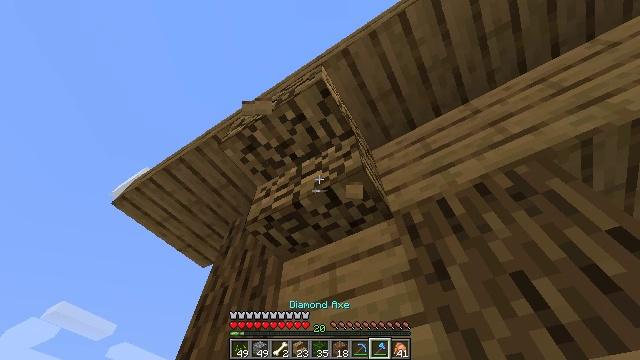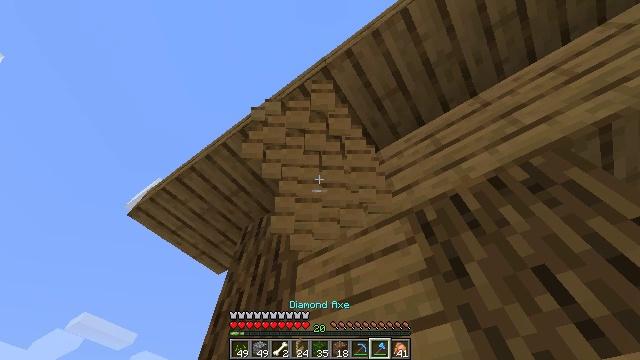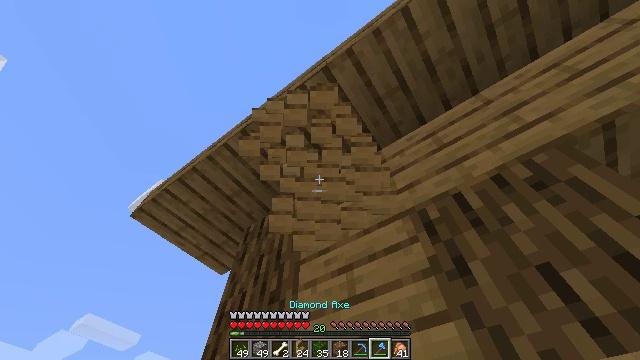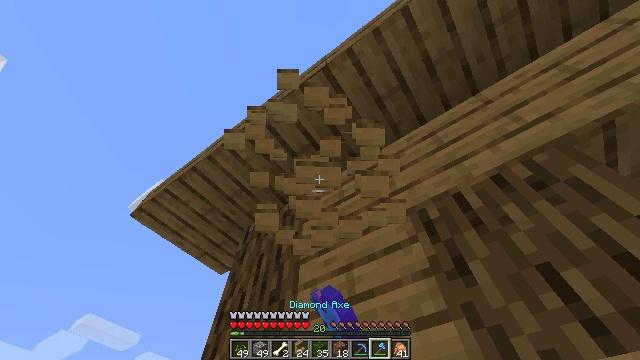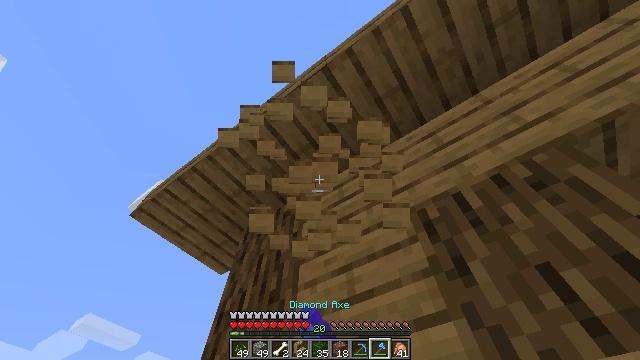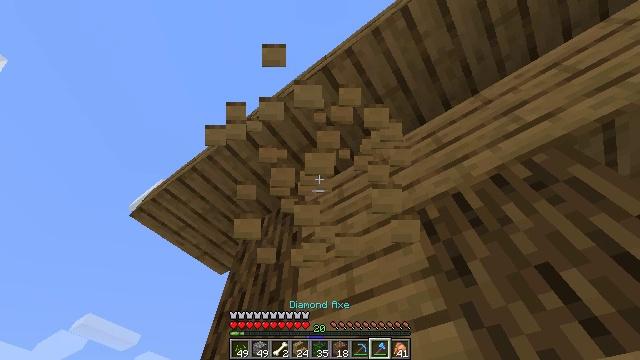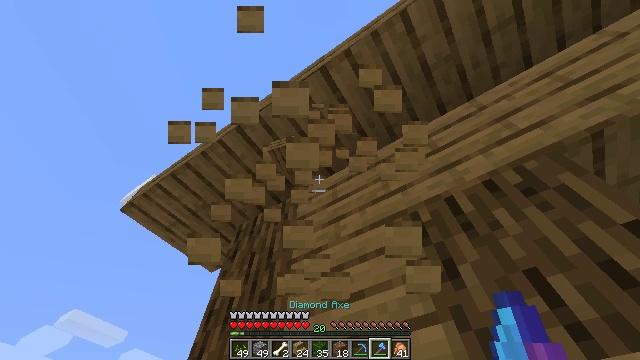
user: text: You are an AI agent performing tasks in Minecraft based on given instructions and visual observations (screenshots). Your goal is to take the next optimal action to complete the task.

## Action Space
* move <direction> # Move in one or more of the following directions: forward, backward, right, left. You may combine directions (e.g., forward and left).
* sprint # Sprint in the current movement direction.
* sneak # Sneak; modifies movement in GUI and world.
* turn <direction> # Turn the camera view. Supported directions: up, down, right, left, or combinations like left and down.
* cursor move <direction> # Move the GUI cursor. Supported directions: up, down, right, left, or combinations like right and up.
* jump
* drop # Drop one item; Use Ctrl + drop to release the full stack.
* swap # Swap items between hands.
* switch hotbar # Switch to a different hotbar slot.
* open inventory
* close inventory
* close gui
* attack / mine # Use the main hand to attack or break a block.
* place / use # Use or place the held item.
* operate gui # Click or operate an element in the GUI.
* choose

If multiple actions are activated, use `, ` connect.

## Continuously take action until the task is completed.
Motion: motion action
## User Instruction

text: Attack the oak stairs to recycle them.
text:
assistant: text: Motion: turn left, attack / mine
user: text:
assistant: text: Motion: attack / mine
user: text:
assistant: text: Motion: attack / mine
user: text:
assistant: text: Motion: attack / mine
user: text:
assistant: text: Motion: attack / mine
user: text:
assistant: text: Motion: turn right, attack / mine
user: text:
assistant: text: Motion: attack / mine